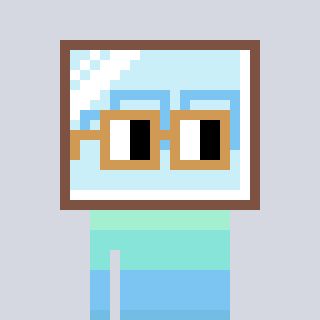
a pixel art character with square brown glasses, a mirror-shaped head and a grayscale-colored body on a cool background